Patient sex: M
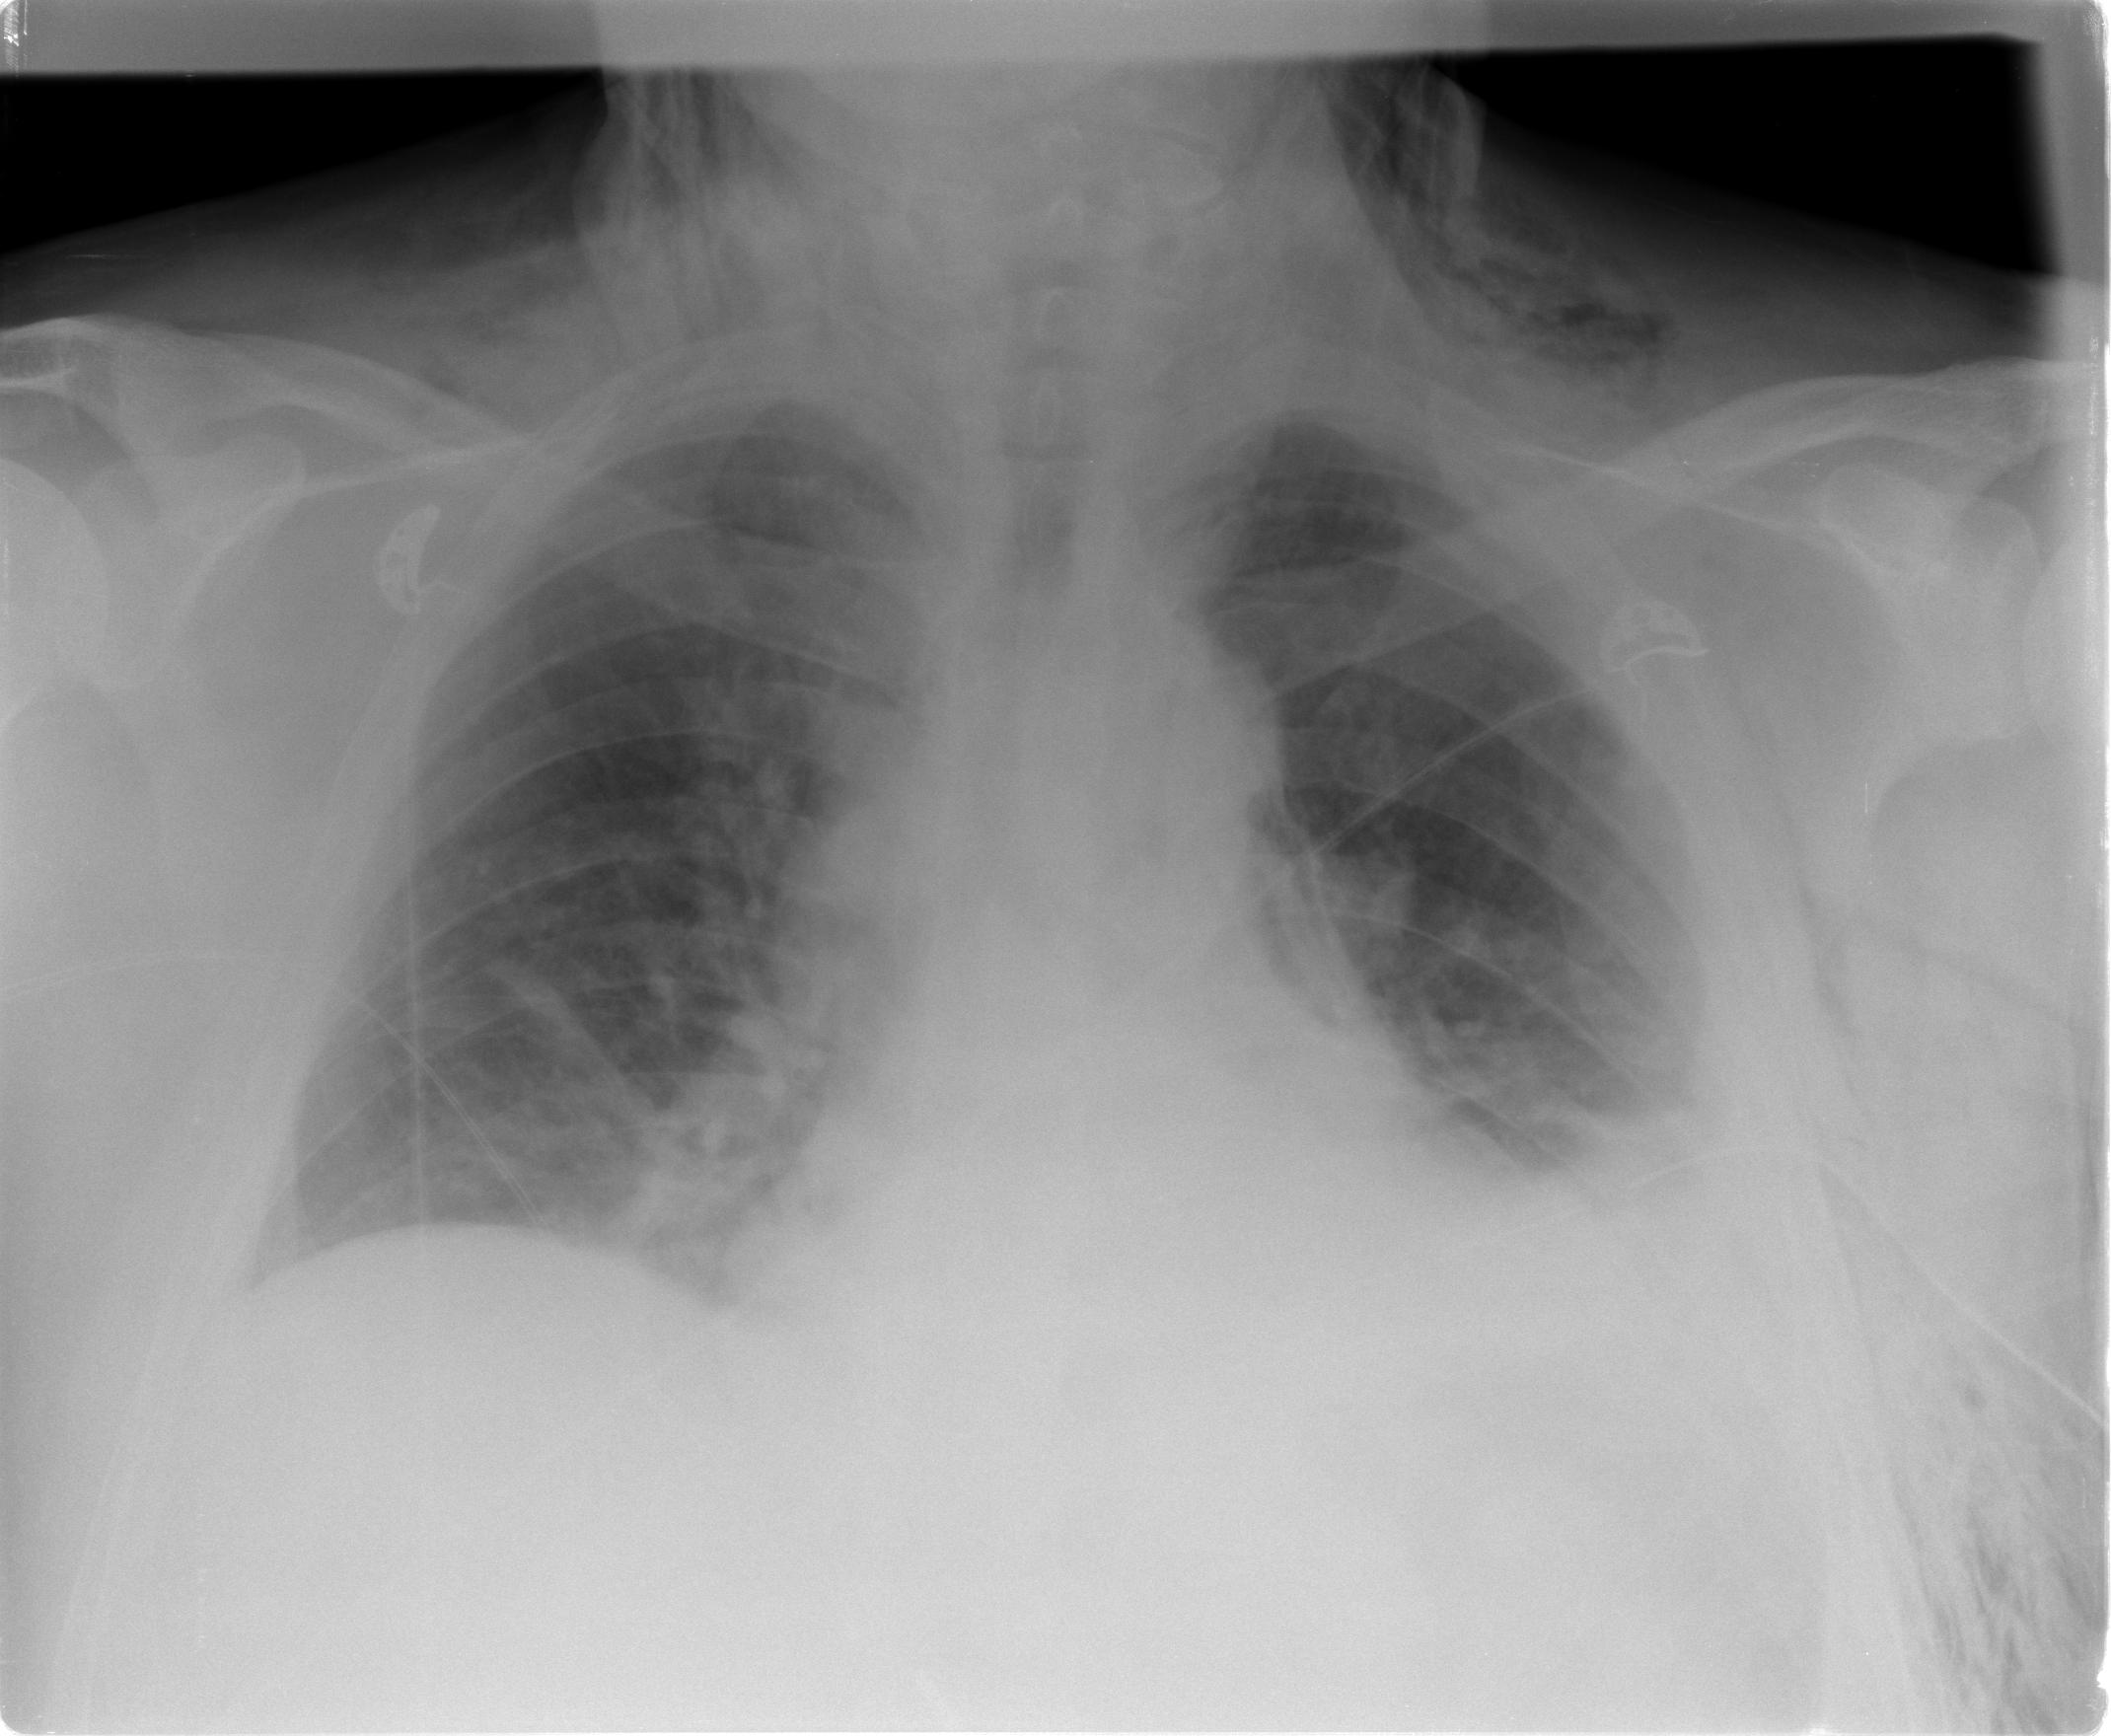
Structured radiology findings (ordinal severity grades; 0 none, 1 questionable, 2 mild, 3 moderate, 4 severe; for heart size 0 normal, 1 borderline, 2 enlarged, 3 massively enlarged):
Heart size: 1
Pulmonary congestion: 2
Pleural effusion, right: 0
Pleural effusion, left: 2
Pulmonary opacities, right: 0
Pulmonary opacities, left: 0
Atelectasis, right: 1
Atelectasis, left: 2